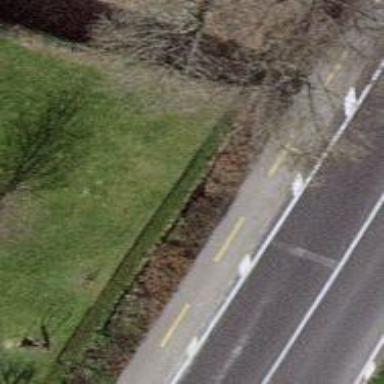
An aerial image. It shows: Evergreen tree with needle-leaved leaves.